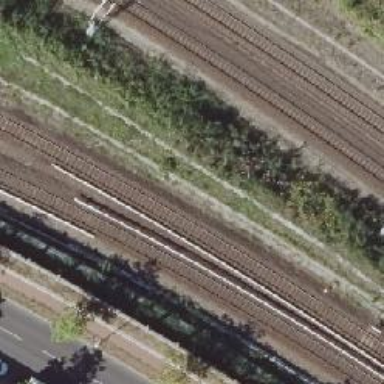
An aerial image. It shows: Light rail railway line with electrified rails.